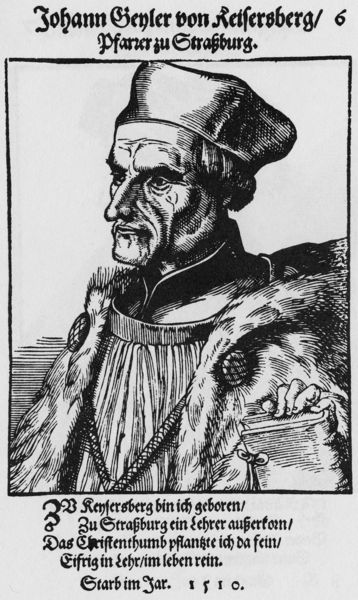
Titel: Bildnis des Johann Geiler von Kaisersberg
Künstler: Tobias Stimmer
Institution: (Seriendruck)
Schlagwörter: hand, mann, schatten, weiß, finger, frisur, grau, haar, hut, licht, mund, nase, profil, schwarz, stirn, blick, alt, hemd, kappe, mütze, augen, bibel, bluse, falten, gesicht, kragen, mensch, pelz, rahmen, bildnis, herr, hände, portrait, porträt, geistlicher, mantel, adel, brustbild, halbansicht, kinn, knopf, lippen, fell, holzschnitt, schrift, wangen, lehrer, furchen, kette, grafik, graphik, rand, falte, brauen, glanz, deutsch, dreiviertelansicht, edel, wange, knöpfe, ring, buch, religion, druck, schraffur, stich, titel, schwarzweiß, text, überschrift, stirnfalten, pelzkragen, pelzmantel, pfarrer, runzeln, zahl, ziffer, mittelalter, kupferstich, johann, schließe, gesangbuch, christ, typenschrift, majuskel, lippne, astronom, druckstock, birett, gelehrtenhaube, kaiersberg, mantelknöpfe, pelzrock, strassburg, nae, sterbebild, kepler, 1510, reifersberg, von reitersberg, textlegende, geyler, keisersberg, kleriker strenge gelehrterbuch